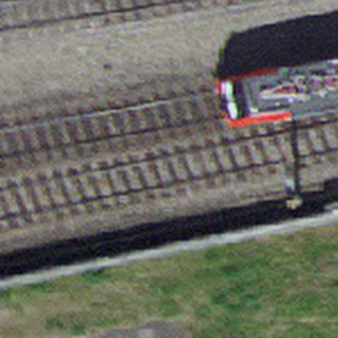
Label: other